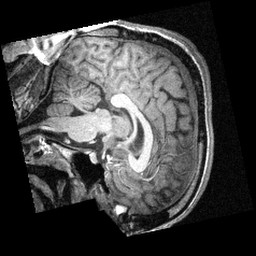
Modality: T1w
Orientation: sagittal